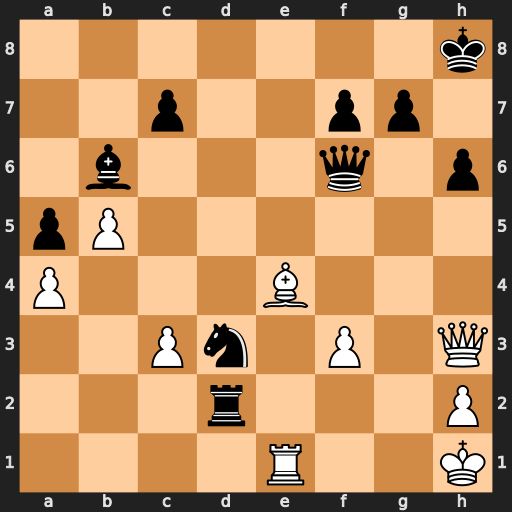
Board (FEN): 7k/2p2pp1/1b3q1p/pP6/P3B3/2Pn1P1Q/3r3P/4R2K
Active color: w
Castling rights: -
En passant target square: -
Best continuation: Qc8+ Qd8 Qxd8#